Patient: sex M, age 43
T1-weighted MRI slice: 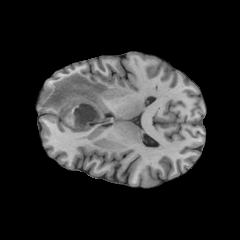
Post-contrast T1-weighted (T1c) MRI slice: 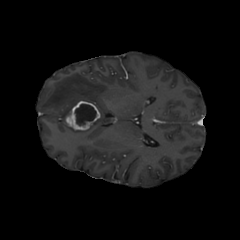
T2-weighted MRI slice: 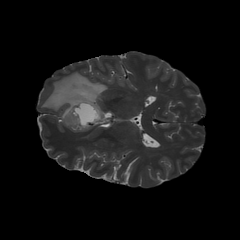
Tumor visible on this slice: yes
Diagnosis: Glioblastoma, IDH-wildtype
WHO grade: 4